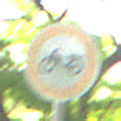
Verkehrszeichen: VerbotMofas
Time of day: MorningAfternoon
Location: Outdoor (RoadRail)
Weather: Clear
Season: NotSpecified
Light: Natural